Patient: sex M, age 66
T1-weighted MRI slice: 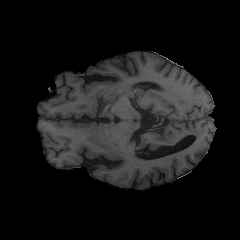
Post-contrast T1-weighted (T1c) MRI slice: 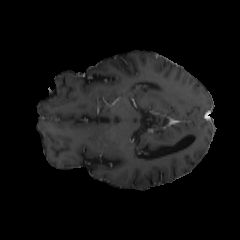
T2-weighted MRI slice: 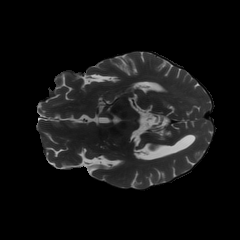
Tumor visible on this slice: no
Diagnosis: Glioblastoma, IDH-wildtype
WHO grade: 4